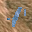
Label: 1